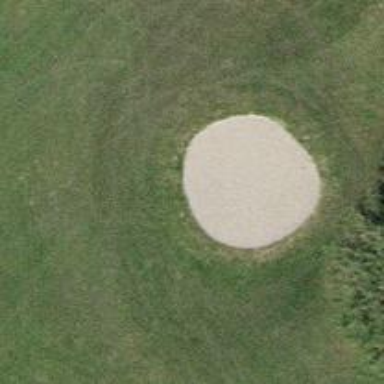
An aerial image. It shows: Sandy area is golf bunker.